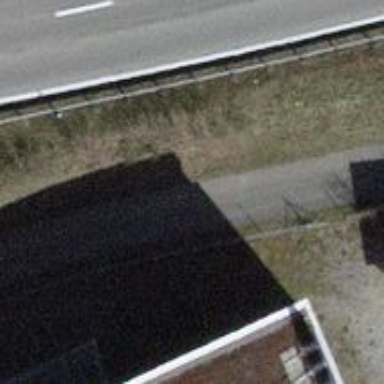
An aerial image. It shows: Paved footway.